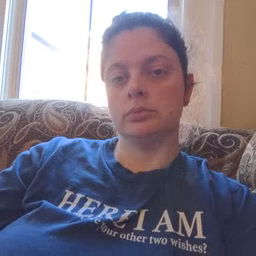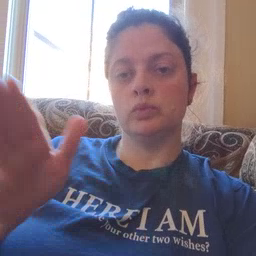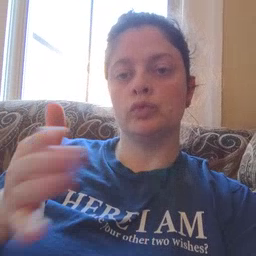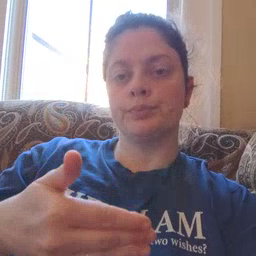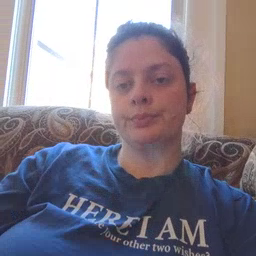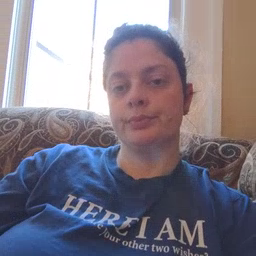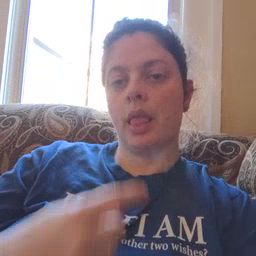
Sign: room